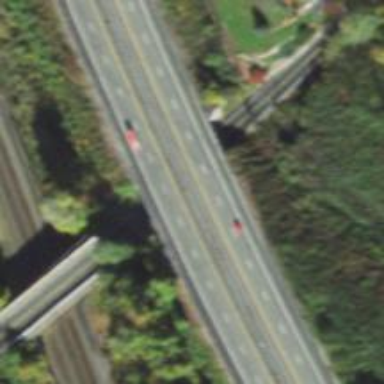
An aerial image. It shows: Asphalt bridge over motorway.